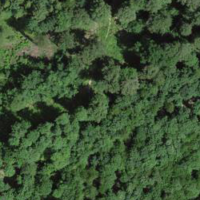
EUNIS habitat code: 45
Species observed at this site:
Falco subbuteo